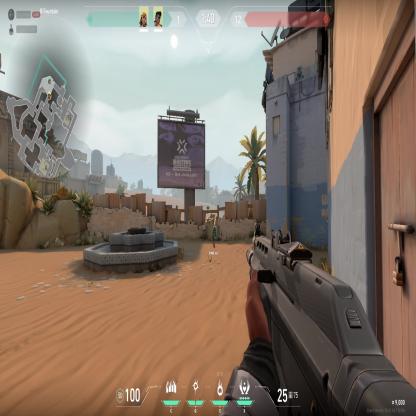
Label: teammate